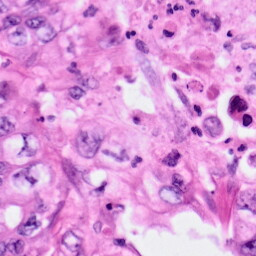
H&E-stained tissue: Pancreatic